Question: What is the result of this measurement?
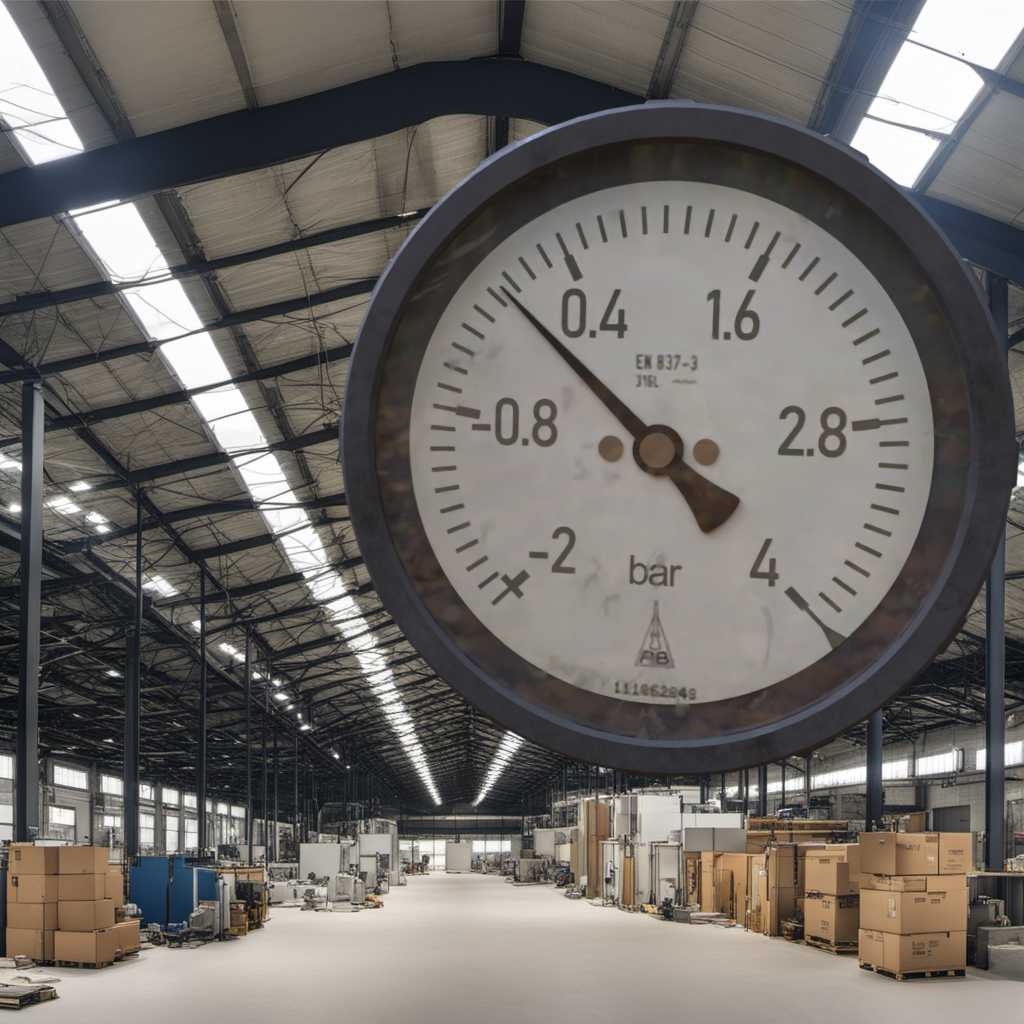
Answer: The result is -0.03
Question: What is the range of the measurement shown in the image?
Answer: The range is from -2 to 4
Question: What is the minimum and maximum reading range of the measurement in the image?
Answer: The minimum value is -2 and the maximum value is 4